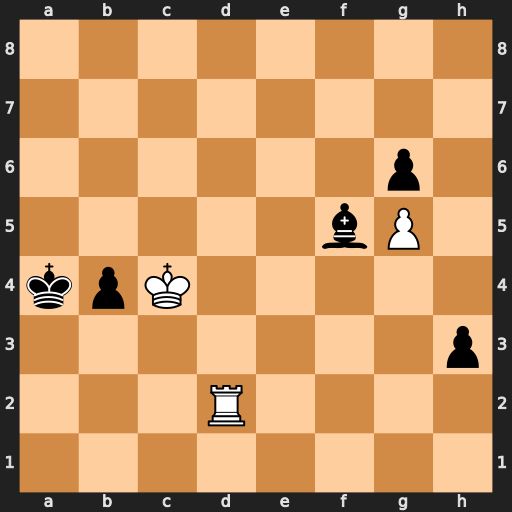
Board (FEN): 8/8/6p1/5bP1/kpK5/7p/3R4/8
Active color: w
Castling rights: -
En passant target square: -
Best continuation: Ra2#